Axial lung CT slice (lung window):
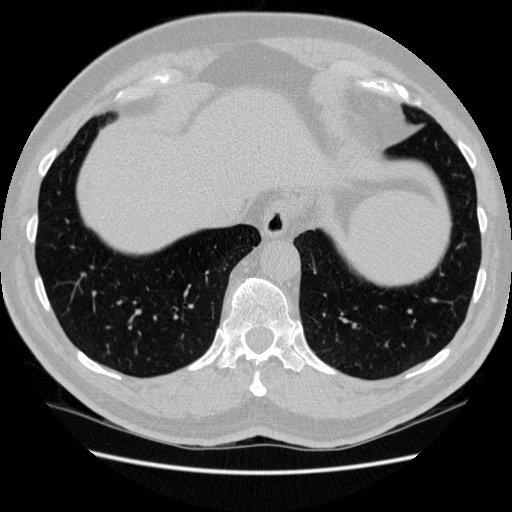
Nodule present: no